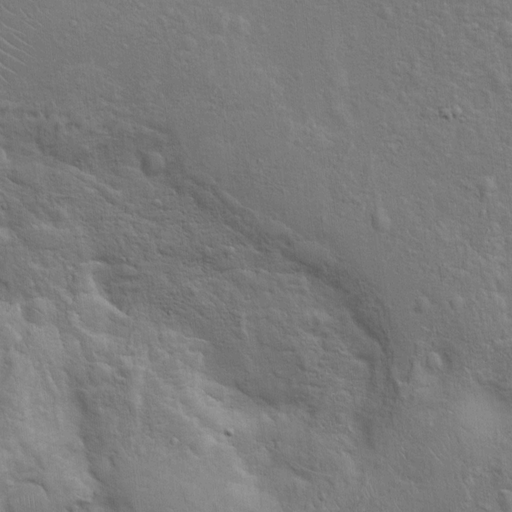
Classes present: Background, Cone